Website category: sports
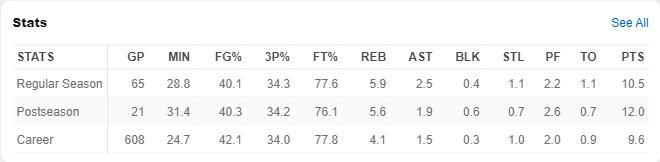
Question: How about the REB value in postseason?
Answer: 5.6

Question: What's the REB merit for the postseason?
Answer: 5.6

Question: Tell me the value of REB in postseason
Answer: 5.6

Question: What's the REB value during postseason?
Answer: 5.6

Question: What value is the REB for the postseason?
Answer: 5.6

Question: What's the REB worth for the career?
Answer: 4.1

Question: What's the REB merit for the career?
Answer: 4.1

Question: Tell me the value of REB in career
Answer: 4.1

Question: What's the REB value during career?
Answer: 4.1

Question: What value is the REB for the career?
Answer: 4.1

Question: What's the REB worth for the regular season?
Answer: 5.9

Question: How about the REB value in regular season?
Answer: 5.9

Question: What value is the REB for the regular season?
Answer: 5.9

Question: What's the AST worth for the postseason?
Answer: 1.9

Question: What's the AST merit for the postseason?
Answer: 1.9

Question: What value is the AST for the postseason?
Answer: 1.9

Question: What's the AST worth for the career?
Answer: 1.5

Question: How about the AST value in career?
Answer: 1.5

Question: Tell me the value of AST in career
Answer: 1.5

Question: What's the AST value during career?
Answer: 1.5

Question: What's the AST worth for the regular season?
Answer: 2.5

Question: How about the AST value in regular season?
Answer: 2.5

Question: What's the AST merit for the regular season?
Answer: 2.5

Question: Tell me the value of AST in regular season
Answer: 2.5

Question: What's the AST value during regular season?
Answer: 2.5

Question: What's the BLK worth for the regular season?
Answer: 0.4

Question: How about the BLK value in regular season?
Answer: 0.4

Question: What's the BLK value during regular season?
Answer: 0.4

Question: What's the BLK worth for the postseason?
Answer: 0.6

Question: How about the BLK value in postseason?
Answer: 0.6

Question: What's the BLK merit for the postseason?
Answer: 0.6

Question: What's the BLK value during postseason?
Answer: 0.6

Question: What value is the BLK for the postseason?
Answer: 0.6

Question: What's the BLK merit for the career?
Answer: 0.3

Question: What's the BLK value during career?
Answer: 0.3

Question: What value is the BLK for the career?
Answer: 0.3

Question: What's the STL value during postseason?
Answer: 0.7

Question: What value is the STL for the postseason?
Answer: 0.7

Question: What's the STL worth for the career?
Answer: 1.0

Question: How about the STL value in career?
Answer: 1.0

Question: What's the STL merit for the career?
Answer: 1.0

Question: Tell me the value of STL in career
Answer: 1.0

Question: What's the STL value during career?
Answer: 1.0

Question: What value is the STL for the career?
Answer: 1.0

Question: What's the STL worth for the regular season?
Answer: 1.1

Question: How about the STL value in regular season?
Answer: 1.1

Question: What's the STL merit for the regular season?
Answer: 1.1

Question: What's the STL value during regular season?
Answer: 1.1

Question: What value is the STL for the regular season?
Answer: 1.1

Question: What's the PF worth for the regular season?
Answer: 2.2

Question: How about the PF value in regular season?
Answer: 2.2

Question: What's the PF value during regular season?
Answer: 2.2

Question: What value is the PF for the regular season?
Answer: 2.2

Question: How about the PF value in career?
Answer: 2.0

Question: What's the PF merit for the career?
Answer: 2.0

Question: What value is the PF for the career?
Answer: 2.0

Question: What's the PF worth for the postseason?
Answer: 2.6

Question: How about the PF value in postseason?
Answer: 2.6

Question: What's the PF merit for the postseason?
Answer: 2.6

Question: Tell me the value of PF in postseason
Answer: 2.6

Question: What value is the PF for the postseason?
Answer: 2.6

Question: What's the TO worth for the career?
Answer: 0.9

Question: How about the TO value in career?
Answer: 0.9

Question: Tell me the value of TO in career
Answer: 0.9